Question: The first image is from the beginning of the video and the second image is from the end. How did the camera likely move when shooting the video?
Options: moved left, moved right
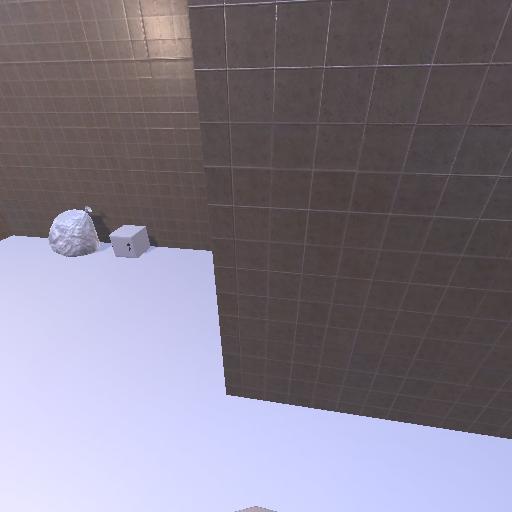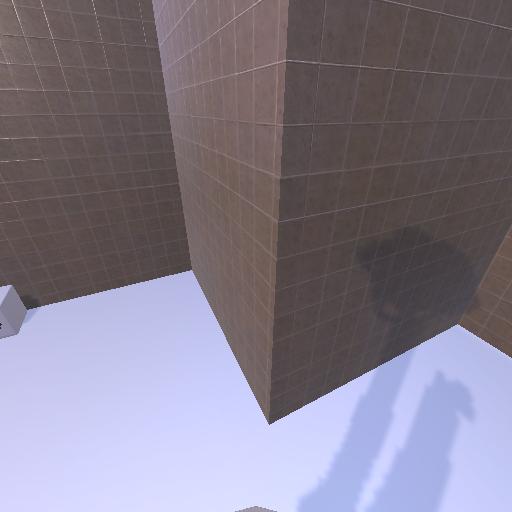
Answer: moved left